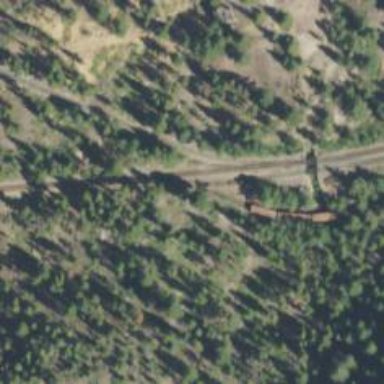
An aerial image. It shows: Preserved historic railway line with rails.